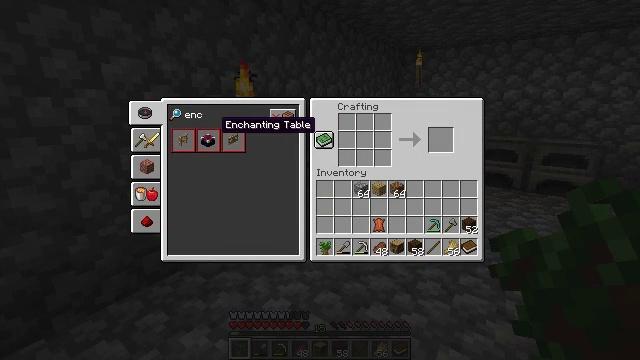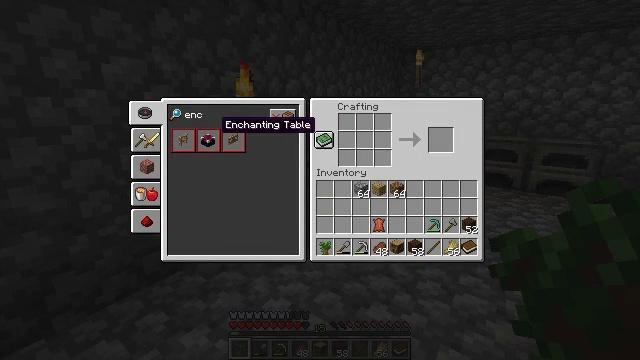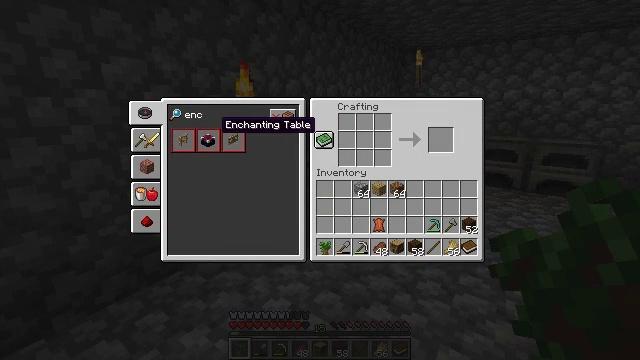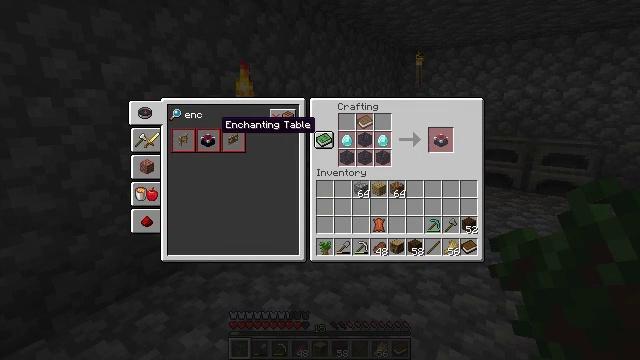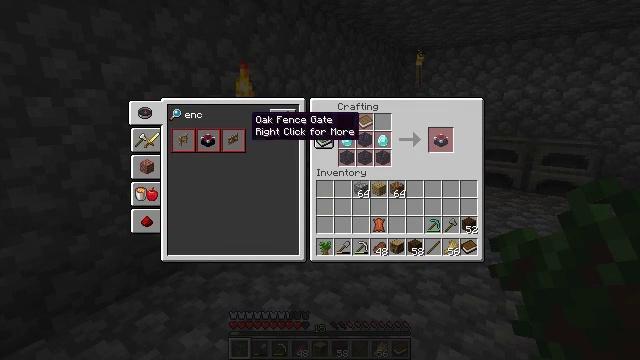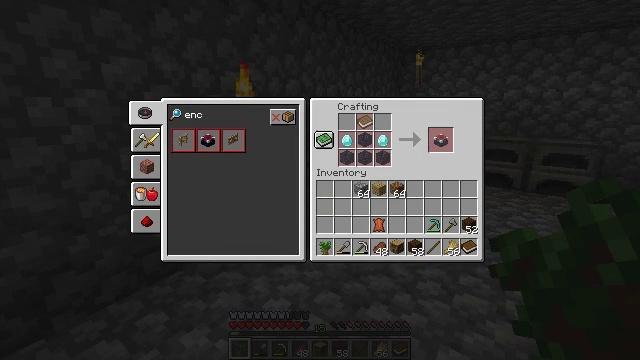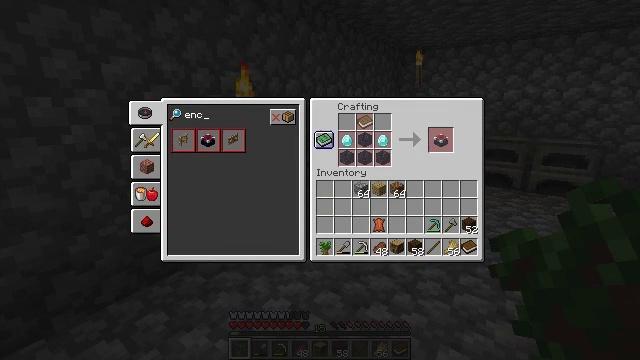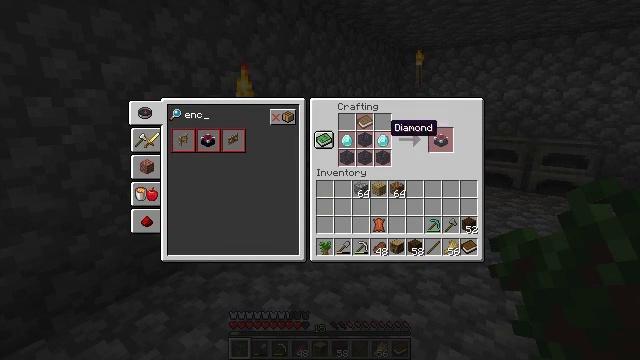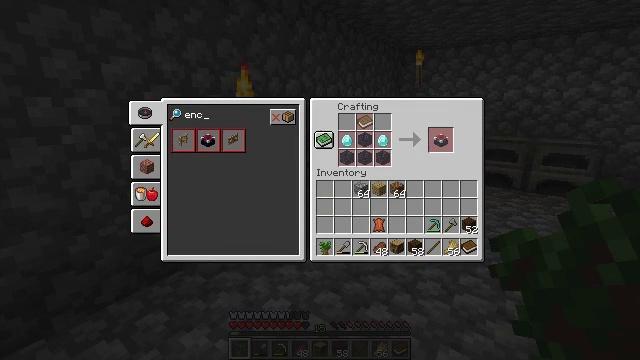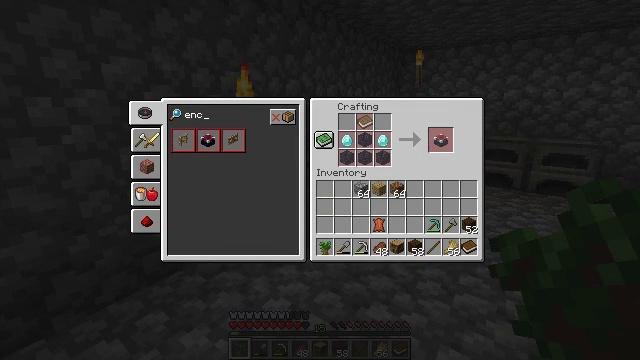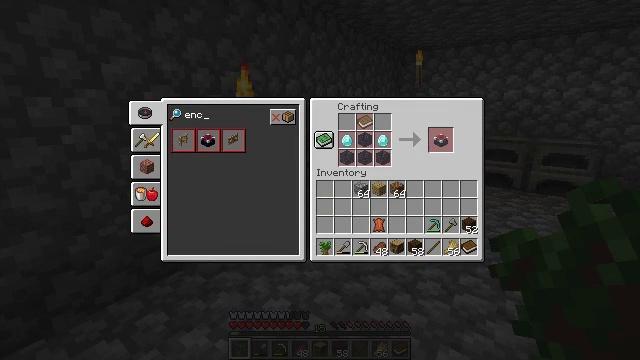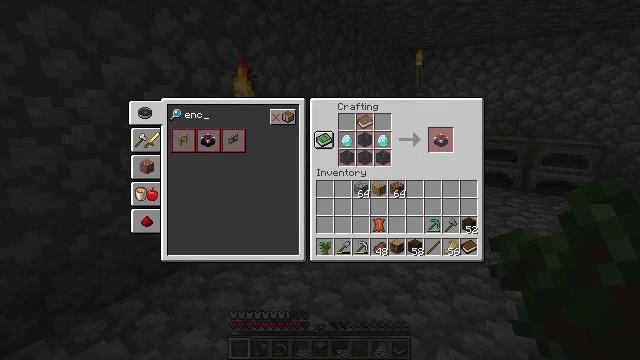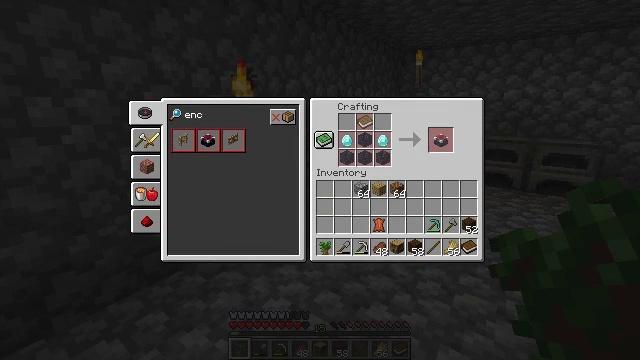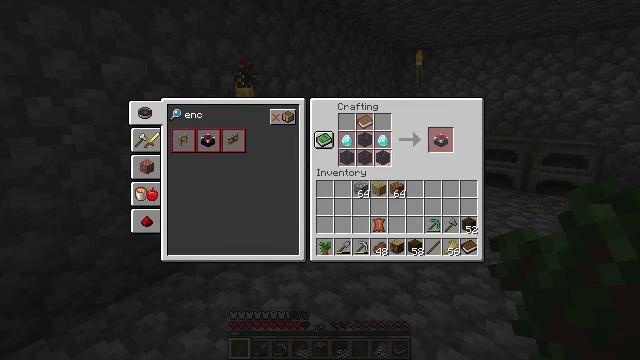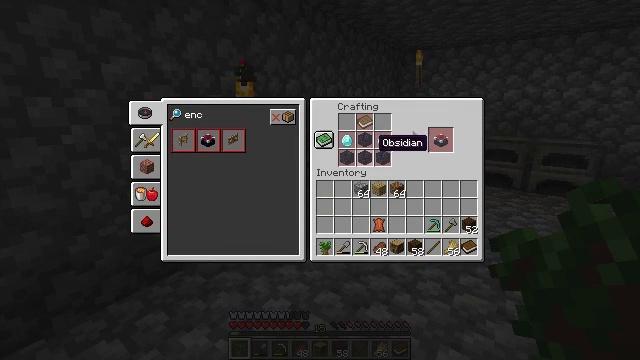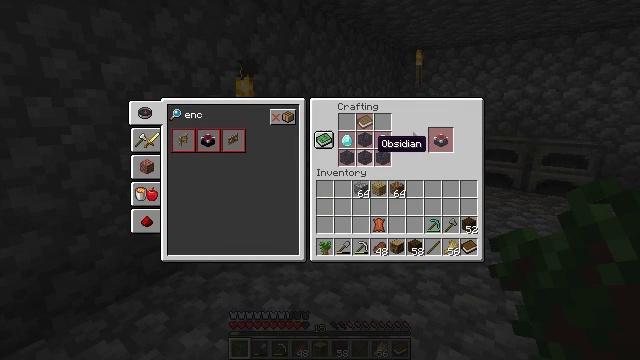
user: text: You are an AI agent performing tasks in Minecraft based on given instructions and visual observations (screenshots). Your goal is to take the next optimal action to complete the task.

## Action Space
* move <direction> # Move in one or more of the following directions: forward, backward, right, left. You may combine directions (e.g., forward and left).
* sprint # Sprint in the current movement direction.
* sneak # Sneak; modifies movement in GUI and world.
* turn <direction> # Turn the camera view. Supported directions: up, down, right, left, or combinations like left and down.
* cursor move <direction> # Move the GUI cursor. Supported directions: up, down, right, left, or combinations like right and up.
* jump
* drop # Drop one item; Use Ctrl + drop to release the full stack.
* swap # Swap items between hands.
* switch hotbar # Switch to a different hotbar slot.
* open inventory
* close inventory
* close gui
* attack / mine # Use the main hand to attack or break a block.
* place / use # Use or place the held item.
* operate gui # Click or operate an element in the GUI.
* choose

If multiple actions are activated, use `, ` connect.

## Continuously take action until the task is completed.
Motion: motion action
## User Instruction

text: Break the sugar cane.
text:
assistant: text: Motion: no_op
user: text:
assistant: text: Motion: no_op
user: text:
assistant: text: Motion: no_op
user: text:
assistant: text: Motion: cursor move right
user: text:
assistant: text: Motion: cursor move right
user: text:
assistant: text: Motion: cursor move right
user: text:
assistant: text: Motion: cursor move right
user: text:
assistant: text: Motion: cursor move right
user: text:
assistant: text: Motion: no_op
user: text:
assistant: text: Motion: no_op
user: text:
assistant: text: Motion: no_op
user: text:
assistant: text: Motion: cursor move left
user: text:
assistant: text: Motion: cursor move left
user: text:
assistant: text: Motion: cursor move left
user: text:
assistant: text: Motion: no_op
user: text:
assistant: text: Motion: no_op
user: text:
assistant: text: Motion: no_op
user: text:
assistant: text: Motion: no_op
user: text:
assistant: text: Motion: no_op
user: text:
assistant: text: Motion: no_op
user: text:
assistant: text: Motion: no_op
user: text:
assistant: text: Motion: no_op
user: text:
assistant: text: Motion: no_op
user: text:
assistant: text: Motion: no_op
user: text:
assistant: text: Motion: no_op
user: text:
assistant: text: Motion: no_op
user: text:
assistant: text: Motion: no_op
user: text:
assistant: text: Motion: no_op
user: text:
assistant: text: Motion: no_op
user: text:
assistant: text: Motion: no_op